Question: I am creating one form which contain table and some buttons.
A picture is worth a thousand words:

How can I get the checkbox and comboboxes into the table?
I am using NetBeans. I tried using drag and drop but didn't work.
Here is my form code.
'''
public class HttpOutput extends javax.swing.JPanel {
HttpElements current_Http_EleObject;
/**
* Creates new form HttpOutput
*/
public HttpOutput(HttpElements httpelements) {
initComponents();
current_Http_EleObject=httpelements;
TableColumn includeColumn = jTable1.getColumnModel().getColumn(0);
includeColumn.setCellEditor(new DefaultCellEditor(new JCheckBox()));
}
'''
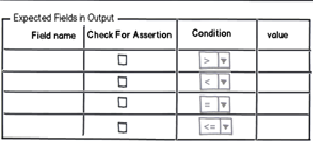
Answer: Here is combo cell insets replicate demo:

'''
import java.awt.*;
import java.awt.event.*;
import java.util.EventObject;
import javax.swing.*;
import javax.swing.event.*;
import javax.swing.table.*;
public class ComboCellInsetsDemo {
public JComponent makeUI() {
String[] columnNames = {"Name", "Check", "Condition"};
Object[][] data = {
{"bbb", false, "="}, {"aaa", true, "<"}
};
DefaultTableModel model = new DefaultTableModel(data, columnNames) {
@Override public Class<?> getColumnClass(int column) {
return getValueAt(0, column).getClass();
}
};
JTable table = new JTable(model);
table.setRowHeight(36);
table.setAutoCreateRowSorter(true);
TableColumn column = table.getColumnModel().getColumn(2);
column.setCellRenderer(new ComboBoxCellRenderer());
column.setCellEditor(new ComboBoxCellEditor());
return new JScrollPane(table);
}
public static void main(String[] args) {
EventQueue.invokeLater(new Runnable() {
@Override public void run() {
createAndShowGUI();
}
});
}
public static void createAndShowGUI() {
JFrame f = new JFrame();
f.setDefaultCloseOperation(WindowConstants.EXIT_ON_CLOSE);
f.getContentPane().add(new ComboCellInsetsDemo().makeUI());
f.setSize(320, 240);
f.setLocationRelativeTo(null);
f.setVisible(true);
}
}
class ComboBoxPanel extends JPanel {
private String[] m = new String[] {">", "<", "=", "<="};
protected JComboBox<String> comboBox = new JComboBox<String>(m) {
@Override public Dimension getPreferredSize() {
Dimension d = super.getPreferredSize();
return new Dimension(40, d.height);
}
};
public ComboBoxPanel() {
super();
setOpaque(true);
comboBox.setEditable(true);
add(comboBox);
}
}
class ComboBoxCellRenderer extends ComboBoxPanel
implements TableCellRenderer {
public ComboBoxCellRenderer() {
super();
setName("Table.cellRenderer");
}
@Override public Component getTableCellRendererComponent(
JTable table, Object value, boolean isSelected,
boolean hasFocus, int row, int column) {
setBackground(isSelected?table.getSelectionBackground()
:table.getBackground());
if(value!=null) {
comboBox.setSelectedItem(value);
}
return this;
}
}
class ComboBoxCellEditor extends ComboBoxPanel
implements TableCellEditor {
public ComboBoxCellEditor() {
super();
comboBox.addActionListener(new ActionListener() {
@Override public void actionPerformed(ActionEvent e) {
fireEditingStopped();
}
});
addMouseListener(new MouseAdapter() {
@Override public void mousePressed(MouseEvent e) {
fireEditingStopped();
}
});
}
@Override public Component getTableCellEditorComponent(
JTable table, Object value, boolean isSelected, int row, int column) {
this.setBackground(table.getSelectionBackground());
comboBox.setSelectedItem(value);
return this;
}
//Copid from DefaultCellEditor.EditorDelegate
@Override public Object getCellEditorValue() {
return comboBox.getSelectedItem();
}
@Override public boolean shouldSelectCell(EventObject anEvent) {
if(anEvent instanceof MouseEvent) {
MouseEvent e = (MouseEvent)anEvent;
return e.getID() != MouseEvent.MOUSE_DRAGGED;
}
return true;
}
@Override public boolean stopCellEditing() {
if(comboBox.isEditable()) {
comboBox.actionPerformed(new ActionEvent(this, 0, ""));
}
fireEditingStopped();
return true;
}
//Copid from AbstractCellEditor
//protected EventListenerList listenerList = new EventListenerList();
transient protected ChangeEvent changeEvent = null;
@Override public boolean isCellEditable(EventObject e) {
return true;
}
@Override public void cancelCellEditing() {
fireEditingCanceled();
}
@Override public void addCellEditorListener(CellEditorListener l) {
listenerList.add(CellEditorListener.class, l);
}
@Override public void removeCellEditorListener(CellEditorListener l) {
listenerList.remove(CellEditorListener.class, l);
}
public CellEditorListener[] getCellEditorListeners() {
return listenerList.getListeners(CellEditorListener.class);
}
protected void fireEditingStopped() {
// Guaranteed to return a non-null array
Object[] listeners = listenerList.getListenerList();
// Process the listeners last to first, notifying
// those that are interested in this event
for(int i = listeners.length-2; i>=0; i-=2) {
if(listeners[i]==CellEditorListener.class) {
// Lazily create the event:
if(changeEvent == null) changeEvent = new ChangeEvent(this);
((CellEditorListener)listeners[i+1]).editingStopped(changeEvent);
}
}
}
protected void fireEditingCanceled() {
// Guaranteed to return a non-null array
Object[] listeners = listenerList.getListenerList();
// Process the listeners last to first, notifying
// those that are interested in this event
for(int i = listeners.length-2; i>=0; i-=2) {
if(listeners[i]==CellEditorListener.class) {
// Lazily create the event:
if(changeEvent == null) changeEvent = new ChangeEvent(this);
((CellEditorListener)listeners[i+1]).editingCanceled(changeEvent);
}
}
}
}
'''